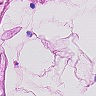
Metastatic tissue present: no